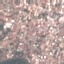
Land use / land cover: Residential